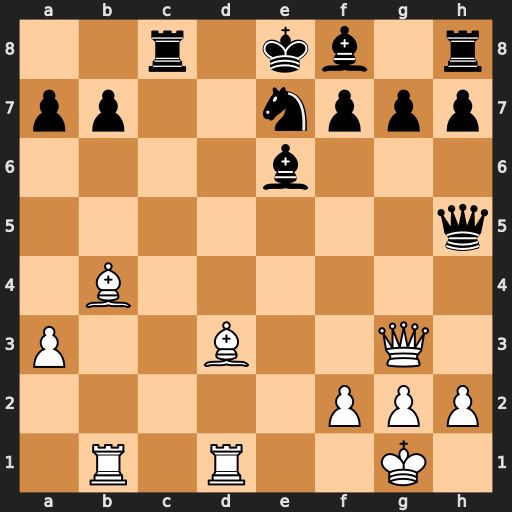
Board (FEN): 2r1kb1r/pp2nppp/4b3/7q/1B6/P2B2Q1/5PPP/1R1R2K1
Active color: w
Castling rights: k
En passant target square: -
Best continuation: Bxe7 Bxe7 Qxg7 Bd6 Qxh8+